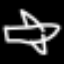
Label: airplane